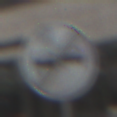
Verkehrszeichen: EndeUeberholverbot
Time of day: Midday
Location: Outdoor (Urban)
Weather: Overcast
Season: NotSpecified
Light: Natural